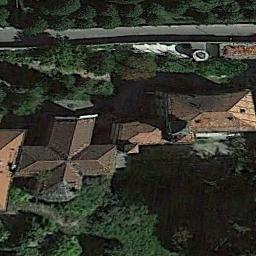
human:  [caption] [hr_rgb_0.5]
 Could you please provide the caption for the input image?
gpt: The church is surrounded by some trees with a road passed by .

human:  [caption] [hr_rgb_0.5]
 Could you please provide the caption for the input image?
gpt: The church with a cross-shaped roof is surrounded by other buildings and some trees .

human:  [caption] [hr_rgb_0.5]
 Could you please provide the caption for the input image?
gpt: A brown cross-shaped roof church surrounded by buildings, Roads, And trees .

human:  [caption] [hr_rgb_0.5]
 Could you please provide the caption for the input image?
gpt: This is a church with an umbrella roof .

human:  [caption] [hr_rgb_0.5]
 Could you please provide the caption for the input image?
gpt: A church with a brown roof surrounded by trees and beside some brown buildings .